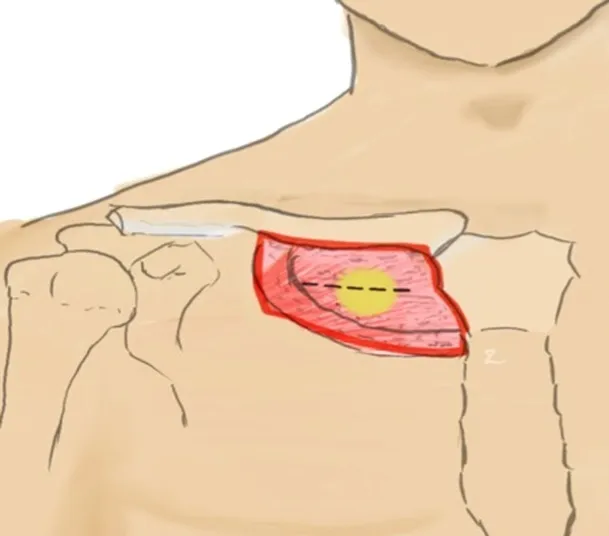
Illustrated diagram of mass location. Original illustration by YaQun Zhou (2020).
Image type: radiology (x_ray)